Question: I have used a picture in the actionbar for back arrow but I want to resize the picture height and width which is shown below: how I can change the size of that. Also I attached the xml file as well
'''
<style name="AppTheme" parent="AppBaseTheme">
<!-- All customizations that are NOT specific to a particular API-level can go here. -->
<item name="android:homeAsUpIndicator">@drawable/images</item>
'''

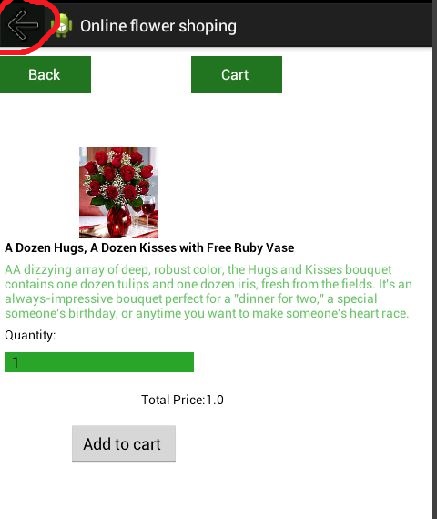
Answer: Let's say you have 'actionbar.xml' layout file containing this code
'''
<?xml version="1.0" encoding="utf-8"?>
<LinearLayout xmlns:android="http://schemas.android.com/apk/res/android"
android:id="@+id/action_bar_details"
android:layout_width="wrap_content"
android:layout_height="wrap_content"
android:orientation="horizontal">
<LinearLayout
android:layout_width="wrap_content"
android:layout_height="wrap_content"
android:gravity="center_vertical"
android:orientation="horizontal">
<ImageButton
android:id="@+id/action_bar_back"
android:layout_width="wrap_content"
android:layout_height="wrap_content"
android:layout_marginTop="@dimen/dimen_very_small"
android:background="@color/colorPrimary"
android:padding="@dimen/dimen_medium"
android:src="@drawable/abc_ic_ab_back_mtrl_am_alpha" />
<TextView
android:id="@+id/action_bar_title"
android:layout_width="wrap_content"
android:layout_height="wrap_content"
android:paddingLeft="@dimen/dimen_medium"
android:text="@string/title_activity_details"
android:textColor="#ffffff"
android:textSize="24sp"
android:textStyle="normal" />
</LinearLayout>
</LinearLayout>
'''
And you want to change size of view with id 'action_bar_back'. Here it's 'ImageButton', but 'ImageView' also would be good. You can do it i many ways:
- 'layout_width''layout_height''60dp'- 'scaleX''scaleY''scaleType''float'- <URL>'drawable-[density]'- 'GIMP'
Hope this article would be useful: <URL>